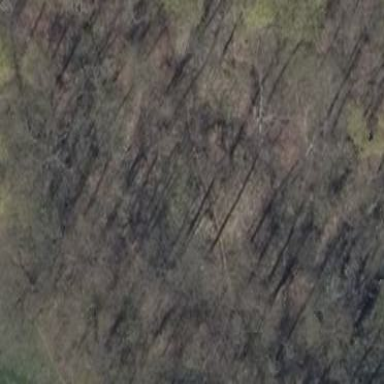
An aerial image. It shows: Forest with deciduous trees.